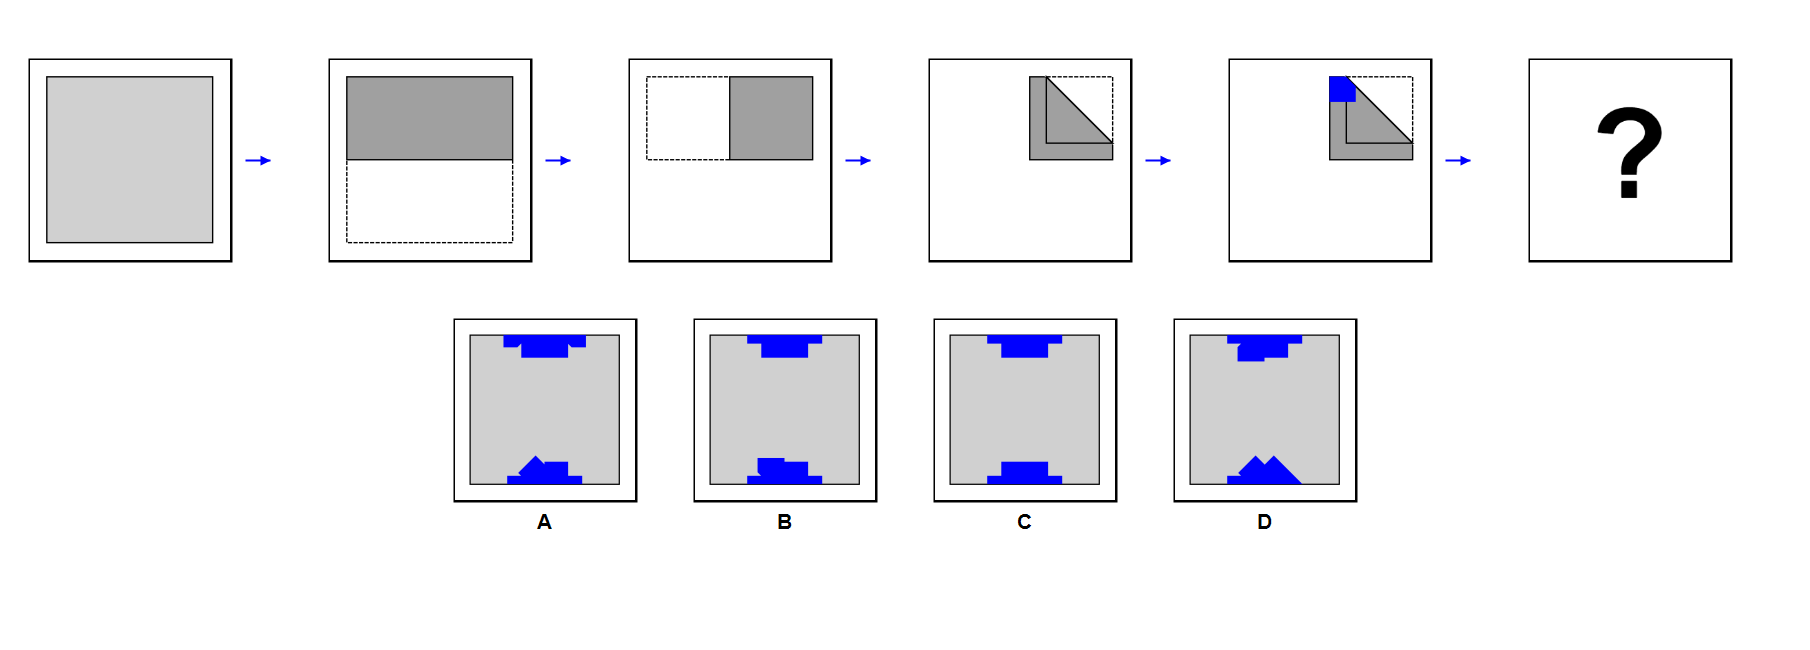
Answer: C